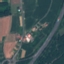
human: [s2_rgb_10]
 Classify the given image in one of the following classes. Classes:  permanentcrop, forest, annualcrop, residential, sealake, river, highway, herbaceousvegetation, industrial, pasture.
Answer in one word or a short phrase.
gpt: Highway